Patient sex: F
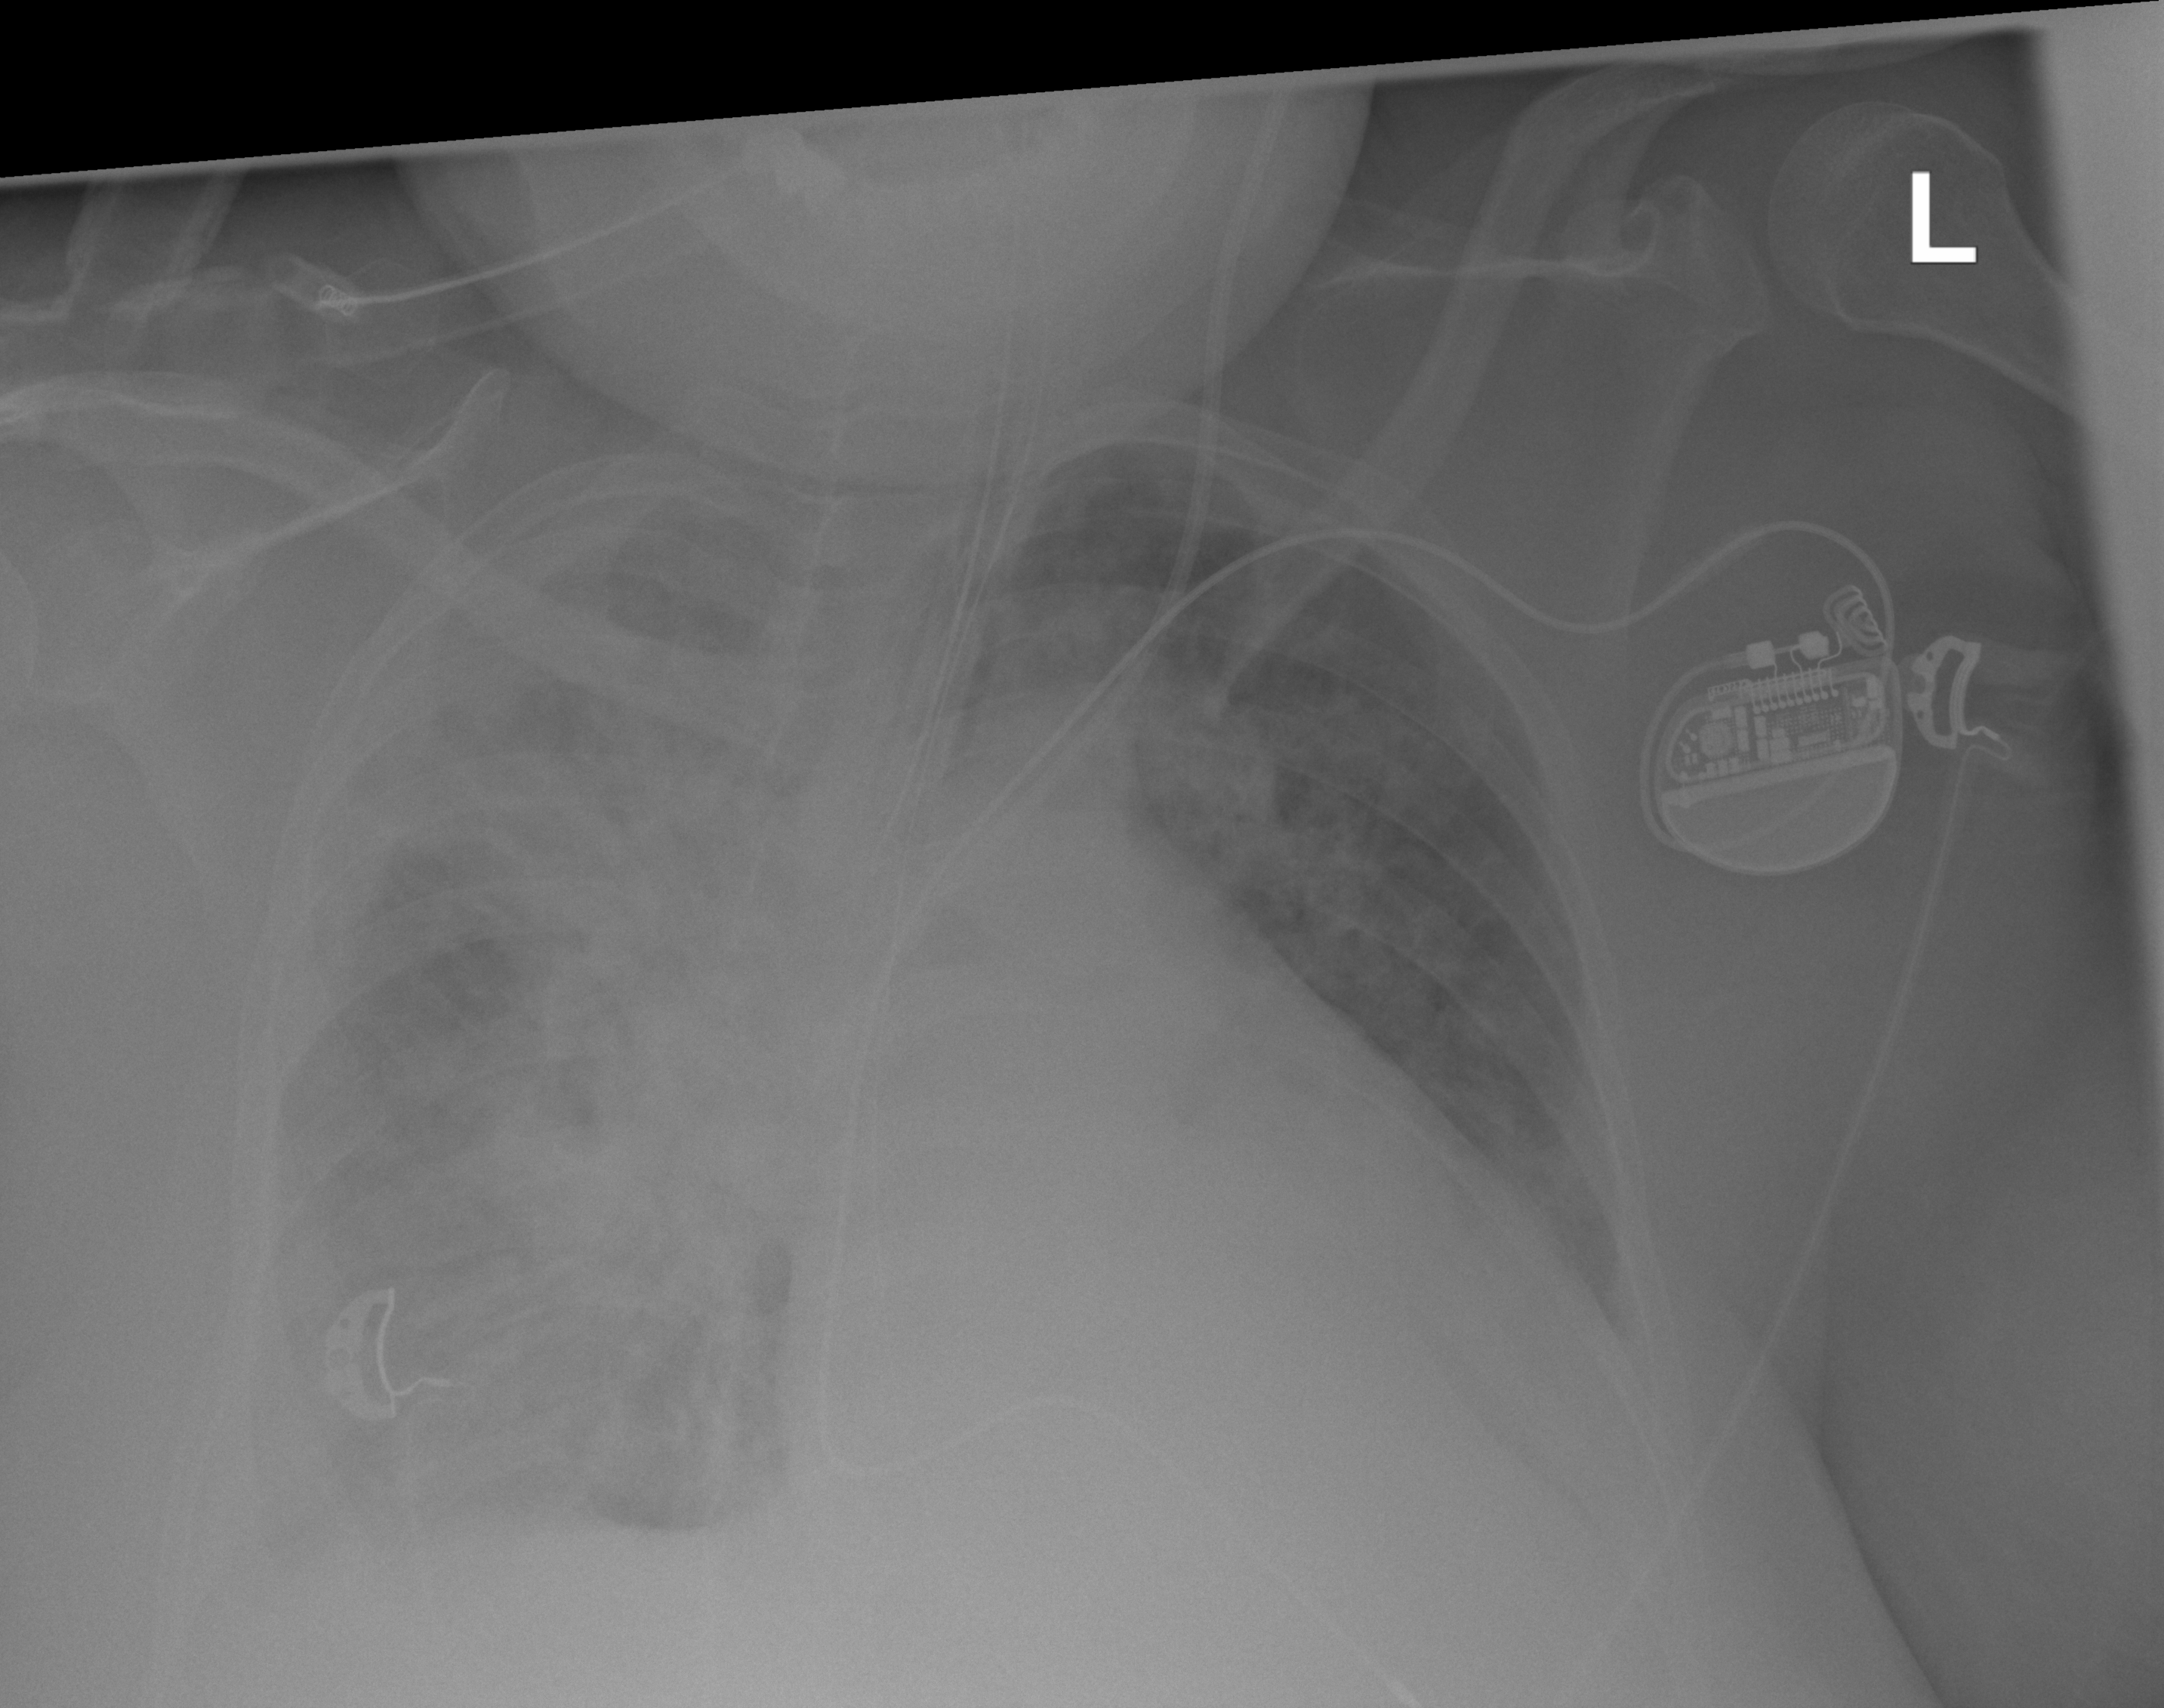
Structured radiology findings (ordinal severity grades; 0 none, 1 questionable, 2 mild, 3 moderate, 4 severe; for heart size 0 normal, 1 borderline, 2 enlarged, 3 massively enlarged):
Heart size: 2
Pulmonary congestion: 0
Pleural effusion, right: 2
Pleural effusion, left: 2
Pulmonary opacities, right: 3
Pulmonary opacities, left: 3
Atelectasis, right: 3
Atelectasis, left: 3